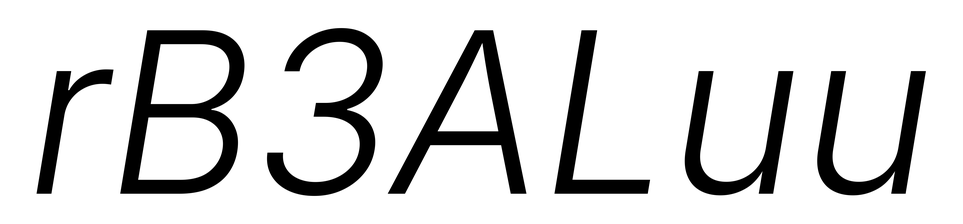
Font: Inter-Italic_Light_Italic